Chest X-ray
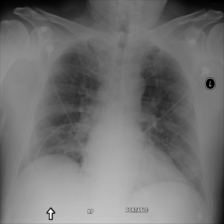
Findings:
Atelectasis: negative
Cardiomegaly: negative
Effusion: negative
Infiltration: negative
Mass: negative
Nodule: negative
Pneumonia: negative
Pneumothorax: negative
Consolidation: negative
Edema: positive
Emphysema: negative
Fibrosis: negative
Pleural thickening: negative
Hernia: negative